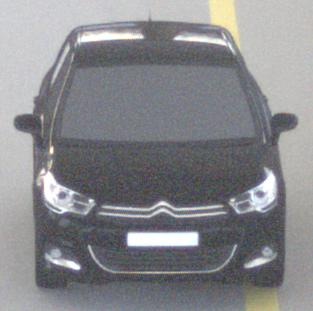
Make: Citroen
Model: C4 VTi 95
Detailed model: C4 (II)
Model produced from: 2012/08
Model produced until: 2013/06
Doors: 5
Color: black
Road condition: dry road
Daytime: morning or afternoon
Contrast: low contrast